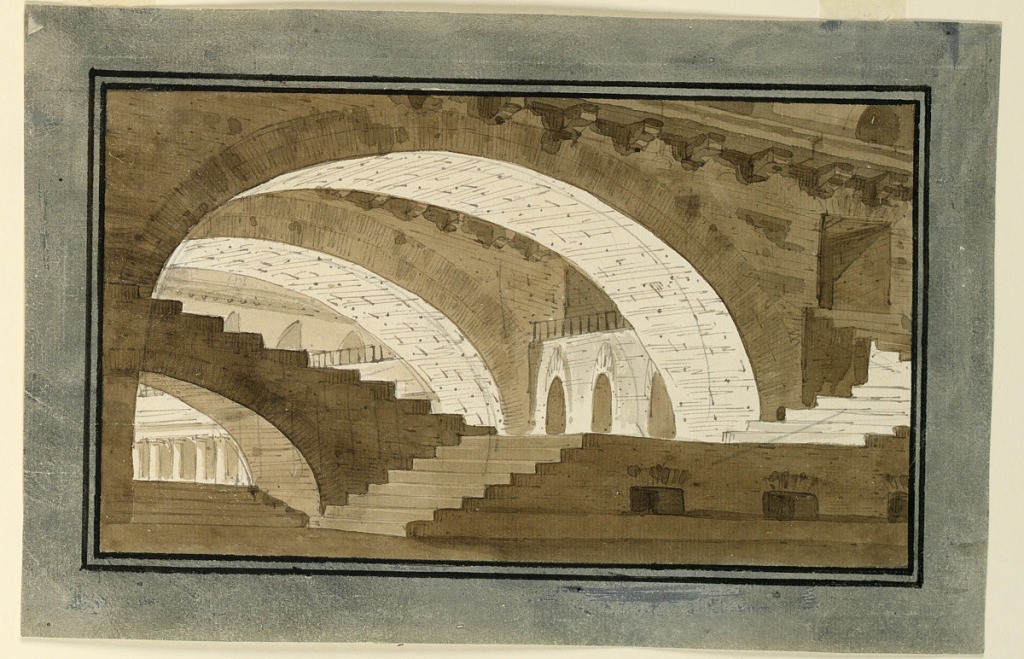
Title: Stage Design, Interior of Basement of Palace
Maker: Angelo Toselli, ca. 1765? – 1826
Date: early 19th century
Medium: Pen and sepia ink, brush and wash on paper
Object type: Drawing
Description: Horizontal rectangle. Huge substructure in basement of palace building.